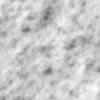
Label: no_change